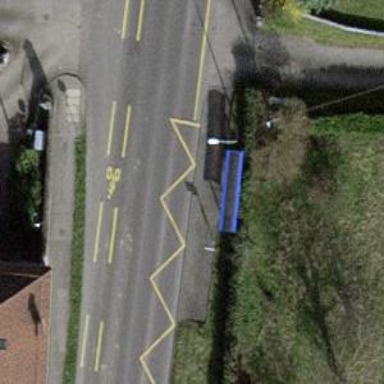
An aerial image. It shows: Public transport stop position.